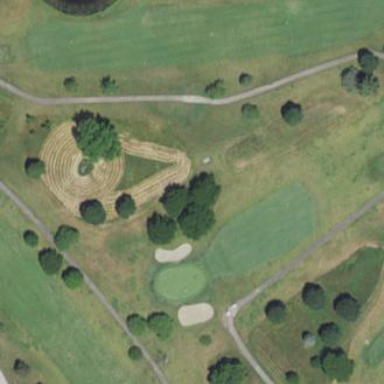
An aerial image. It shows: Golf fairway in the image.